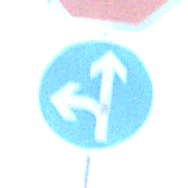
Verkehrszeichen: VorgeschriebeneFahrtrichtungGeradeausOderLinks
Zusatzzeichen oben: Stop
Umgebung: Outdoor, Nature
Tageszeit: MorningAfternoon
Wetter: Clear
Licht: Natural
Jahreszeit: NotSpecified
Kontrast: HighContrast